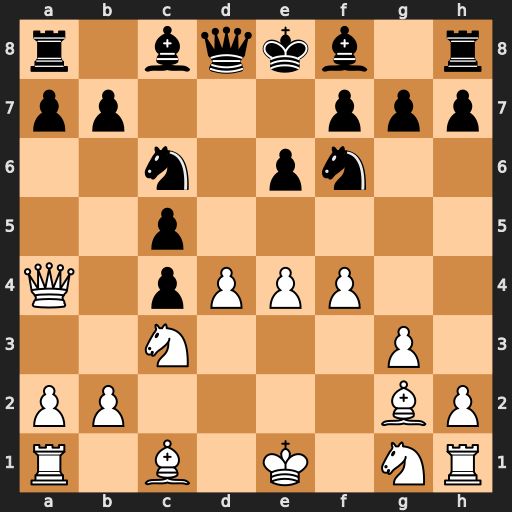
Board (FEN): r1bqkb1r/pp3ppp/2n1pn2/2p5/Q1pPPP2/2N3P1/PP4BP/R1B1K1NR
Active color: w
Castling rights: KQkq
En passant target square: -
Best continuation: d5 exd5 exd5